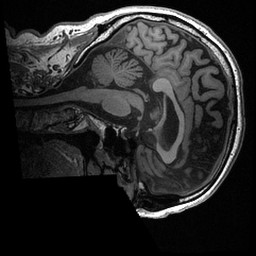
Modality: T1w
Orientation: sagittal
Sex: male
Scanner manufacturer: ge
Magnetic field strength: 3 T
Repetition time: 0.0064 s
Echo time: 0.00281 s